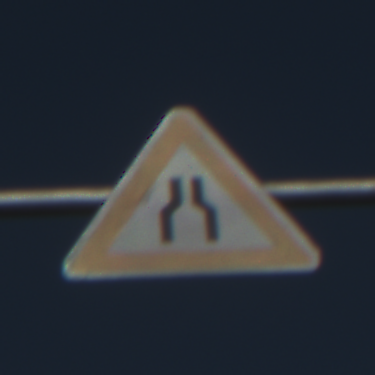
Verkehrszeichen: VerengteFahrbahn
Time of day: MorningAfternoon
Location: Outdoor (Nature)
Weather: Clear
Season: NotSpecified
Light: Natural